Field crop: maize
Growth stage: 2
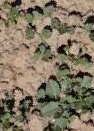
Species: convolvulus